Interaction volume radius: 5 \u00c5
Interaction volume height: 10 \u00c5
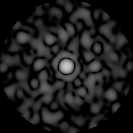
Disorder parameter: 0.8755